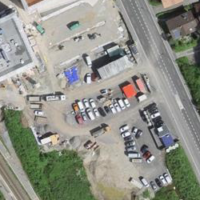
EUNIS habitat code: 55
Species observed at this site:
Dianthus armeria